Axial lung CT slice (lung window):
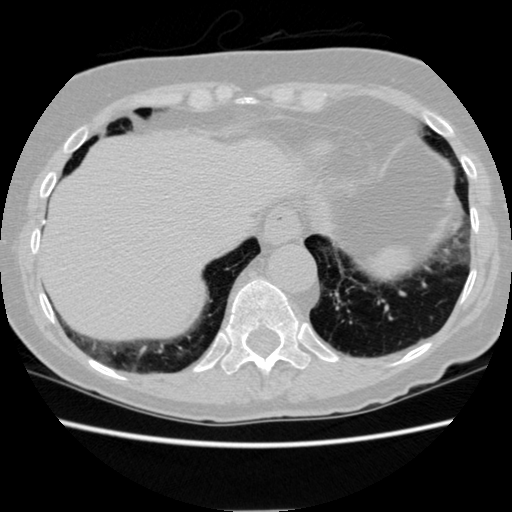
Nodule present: no